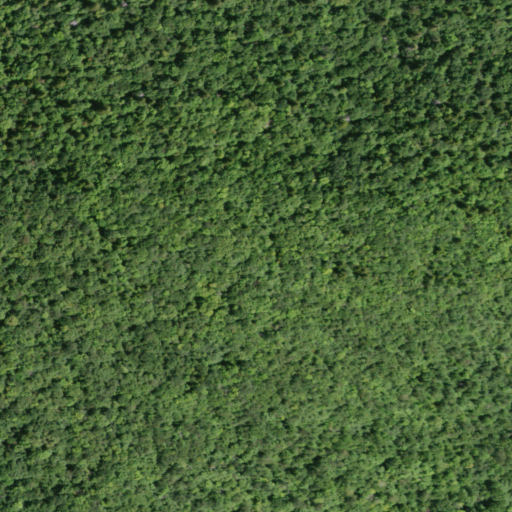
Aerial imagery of mountain in New York named Pigeon Mountain containing deciduous forest, mixed forest, and evergreen forest